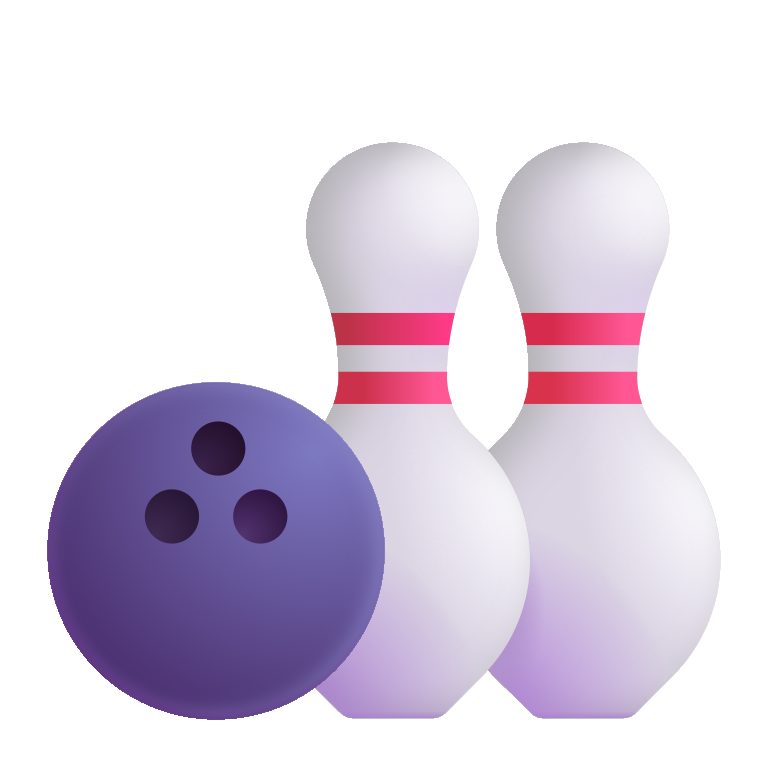
bowling color